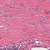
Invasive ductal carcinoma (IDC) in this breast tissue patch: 0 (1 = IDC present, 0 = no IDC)